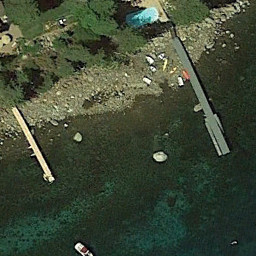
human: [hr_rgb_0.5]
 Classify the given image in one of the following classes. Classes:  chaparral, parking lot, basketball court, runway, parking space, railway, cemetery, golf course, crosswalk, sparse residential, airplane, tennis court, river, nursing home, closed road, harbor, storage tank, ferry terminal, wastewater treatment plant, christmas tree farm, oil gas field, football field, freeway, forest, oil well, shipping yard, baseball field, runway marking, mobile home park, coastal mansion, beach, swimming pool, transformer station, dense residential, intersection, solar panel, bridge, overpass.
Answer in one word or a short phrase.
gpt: ferry terminal